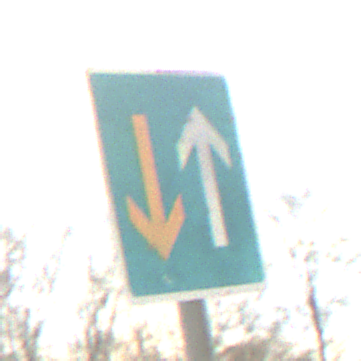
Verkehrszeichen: VorrangVorGegenverkehr
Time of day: MorningAfternoon
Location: Outdoor (Suburban)
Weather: Overcast
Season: NotSpecified
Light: Natural